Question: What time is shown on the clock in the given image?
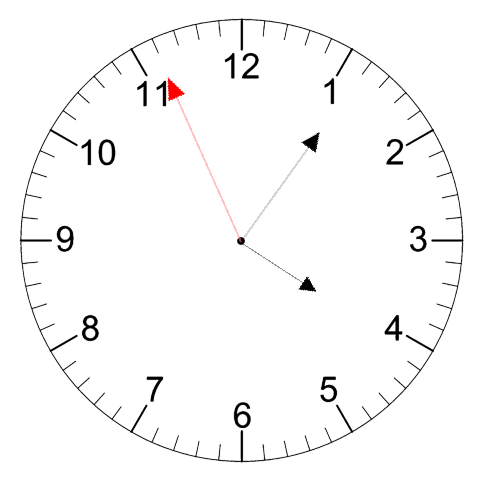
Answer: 04:05:56